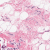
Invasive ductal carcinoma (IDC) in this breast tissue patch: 0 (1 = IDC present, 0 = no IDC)